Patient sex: M
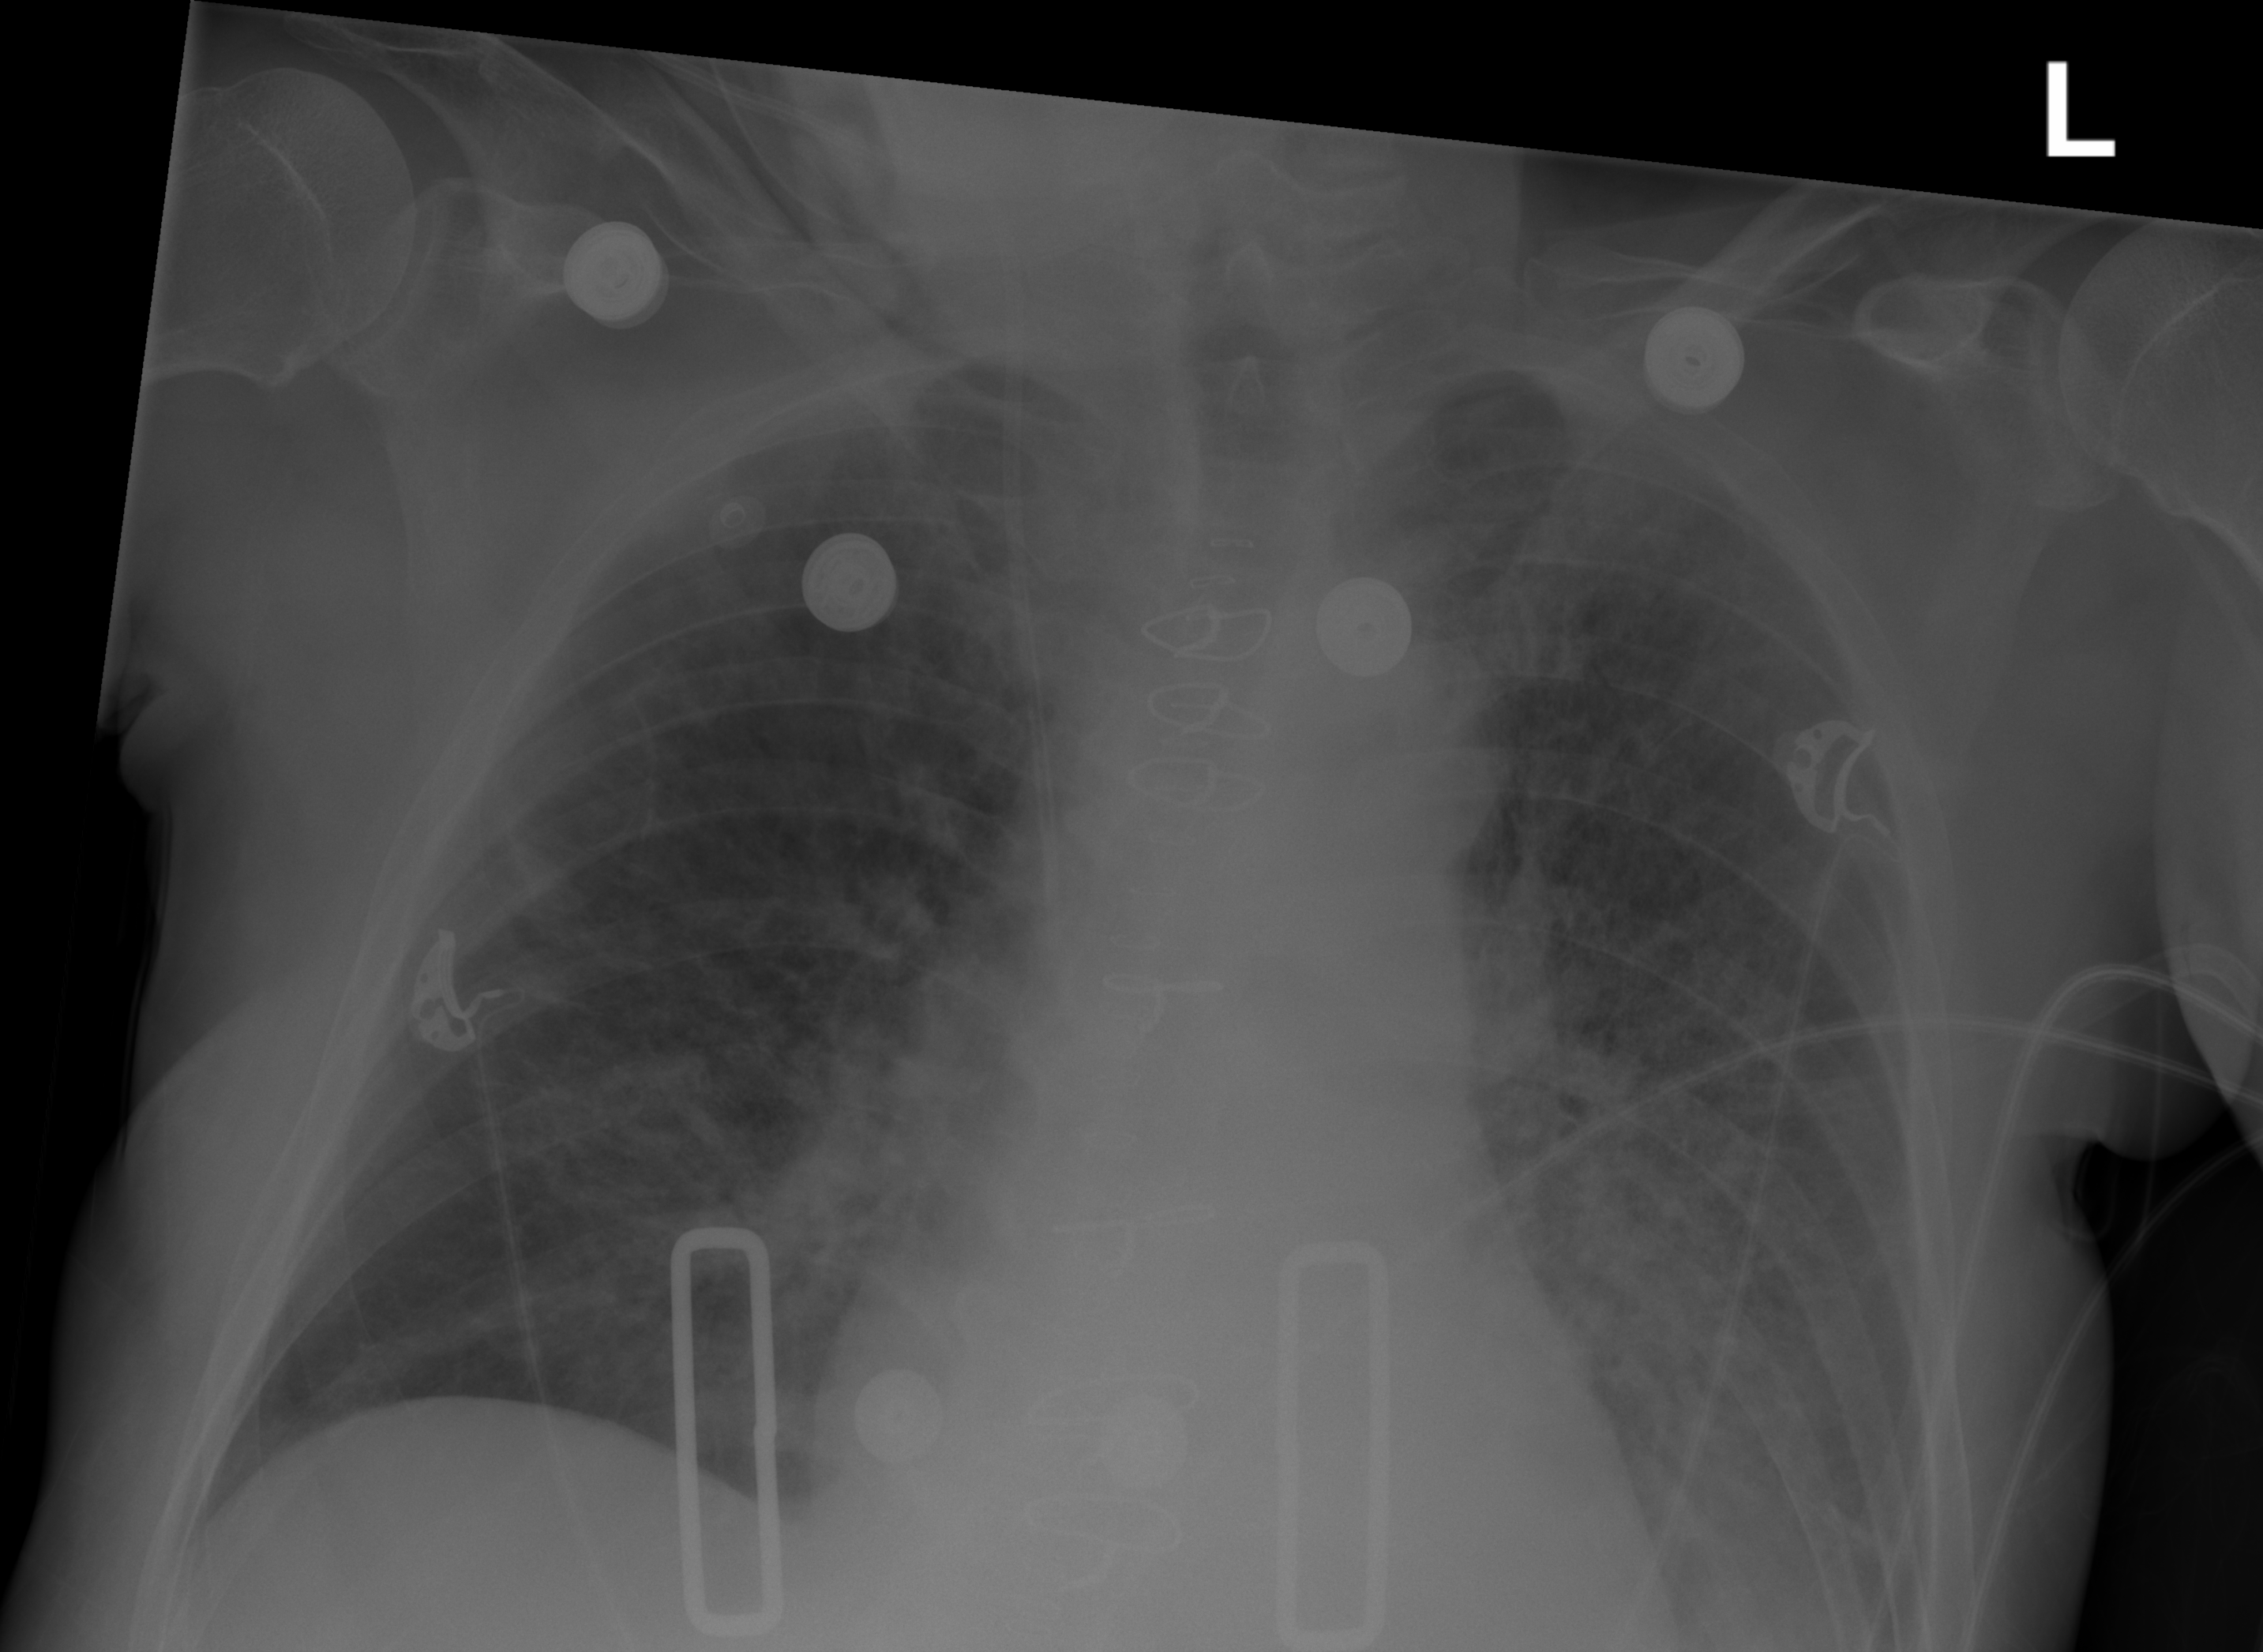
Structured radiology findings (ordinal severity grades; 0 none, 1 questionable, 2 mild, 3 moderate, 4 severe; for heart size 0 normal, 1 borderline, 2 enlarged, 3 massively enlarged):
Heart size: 0
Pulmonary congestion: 2
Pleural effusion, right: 0
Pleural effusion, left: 2
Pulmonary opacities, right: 2
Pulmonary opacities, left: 2
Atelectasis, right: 1
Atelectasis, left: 3